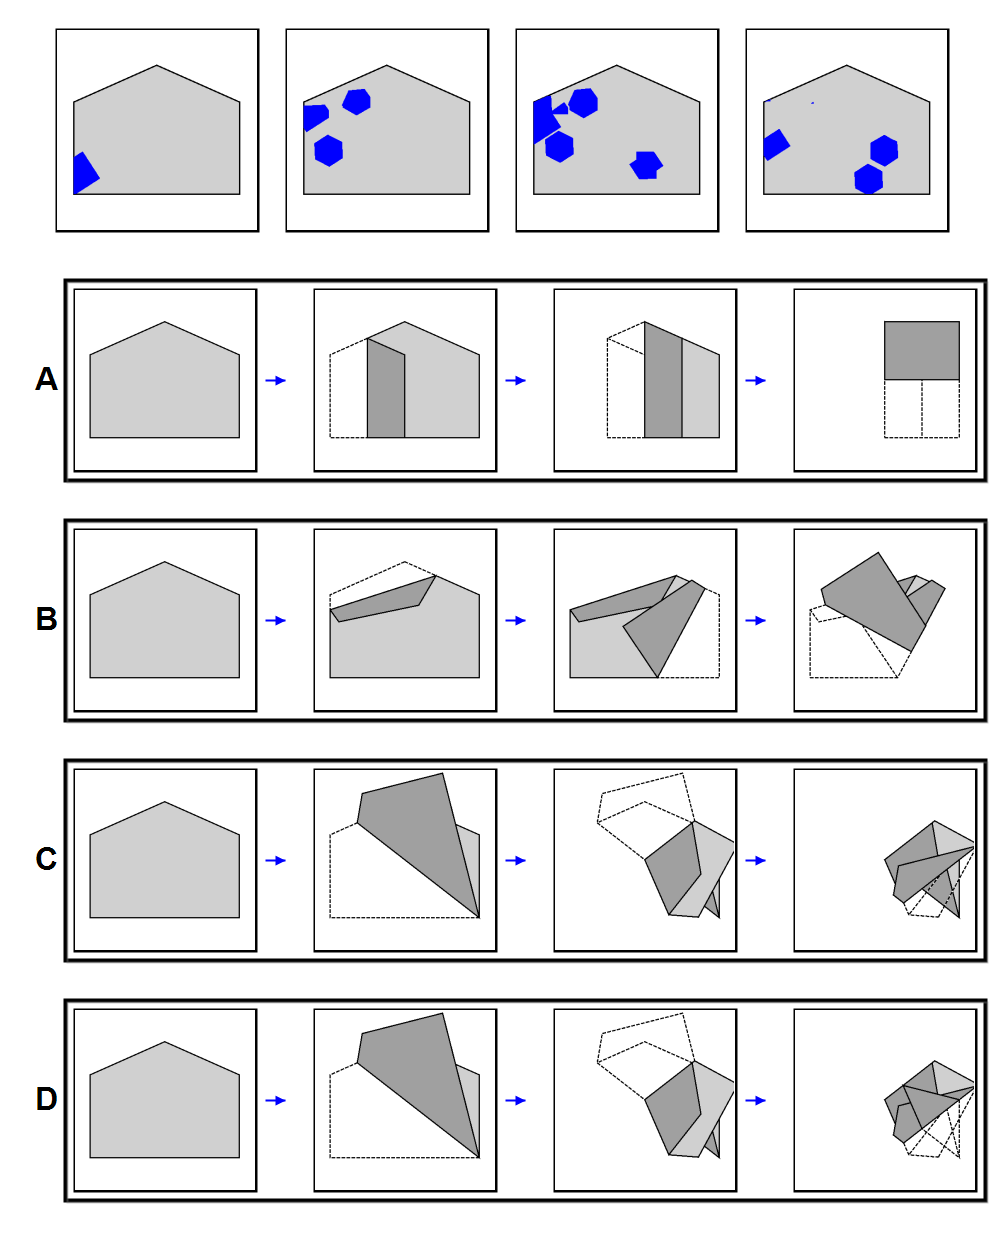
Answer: B